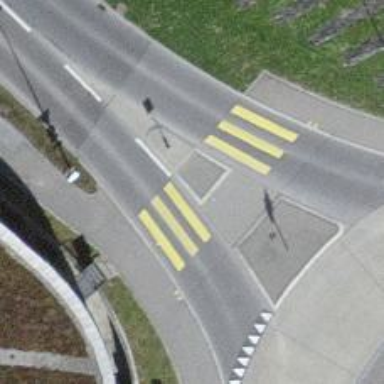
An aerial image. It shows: Footway located on traffic island.